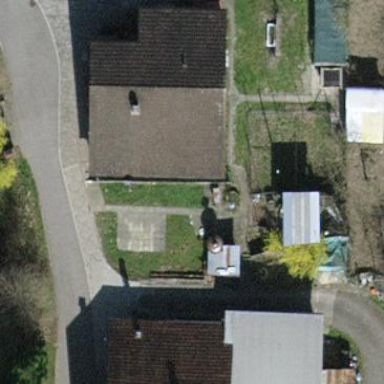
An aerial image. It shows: Building with tile roof.